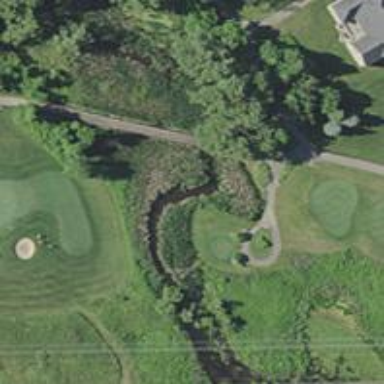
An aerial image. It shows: Service road with bridge used as golf cart path.